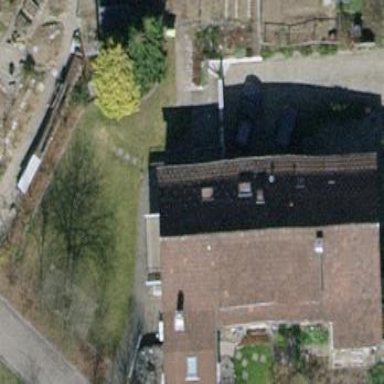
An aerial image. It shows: Gabled house with tile roof. The roof is oriented across the building.